Aerial crown-view tile of a tropical tree (Barro Colorado Island, Panama), acquired 20250317:
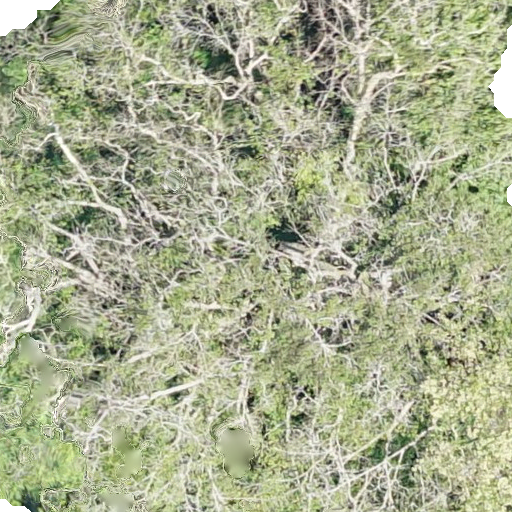
Species: Hura crepitans
GBIF accepted scientific name: Hura crepitans
Crown area: 583.485 m²